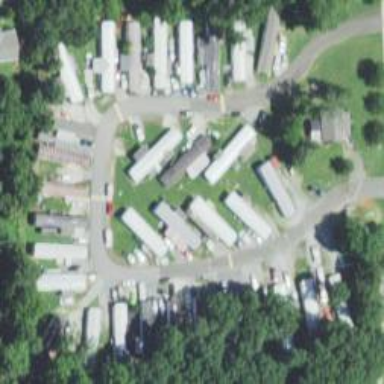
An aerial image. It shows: Residential area designated as trailer park.